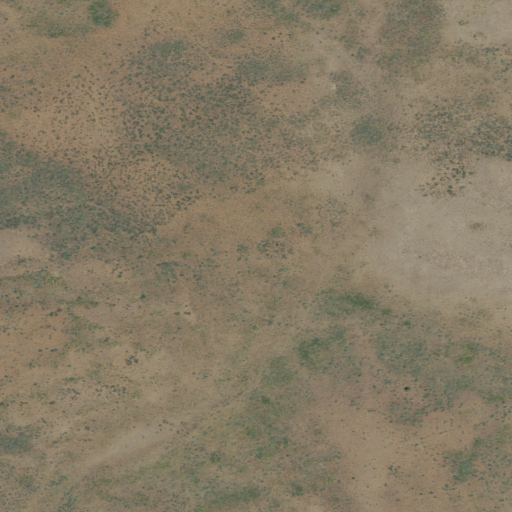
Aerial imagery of depression(s) in Oregon named Henry Basin containing only shrub